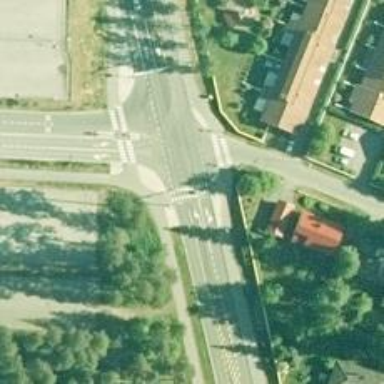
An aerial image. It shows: Marked crossing on the road.